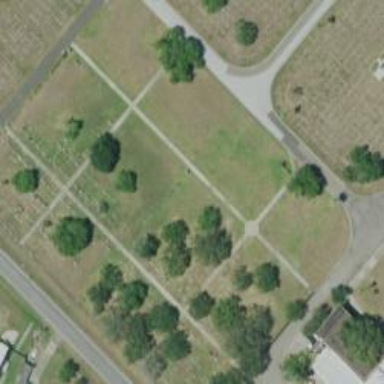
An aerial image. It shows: Memorial site with historic significance.